Interaction volume radius: 5 \u00c5
Interaction volume height: 25 \u00c5
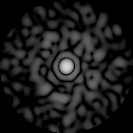
Disorder parameter: 0.8351